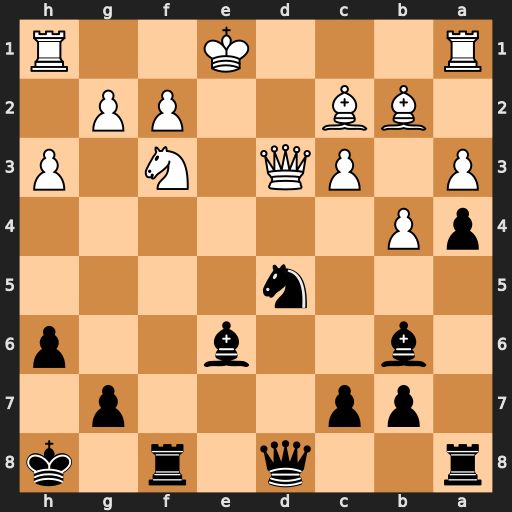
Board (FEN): r2q1r1k/1pp3p1/1b2b2p/3n4/pP6/P1PQ1N1P/1BB2PP1/R3K2R
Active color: b
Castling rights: KQ
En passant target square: -
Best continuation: Bf5 O-O-O Bxd3